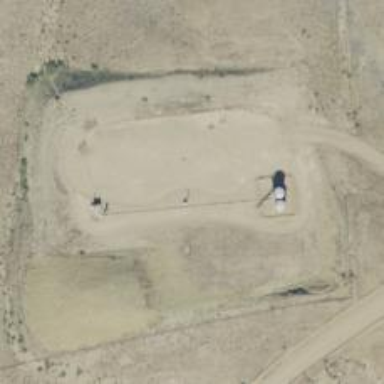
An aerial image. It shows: Petroleum well.